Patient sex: M
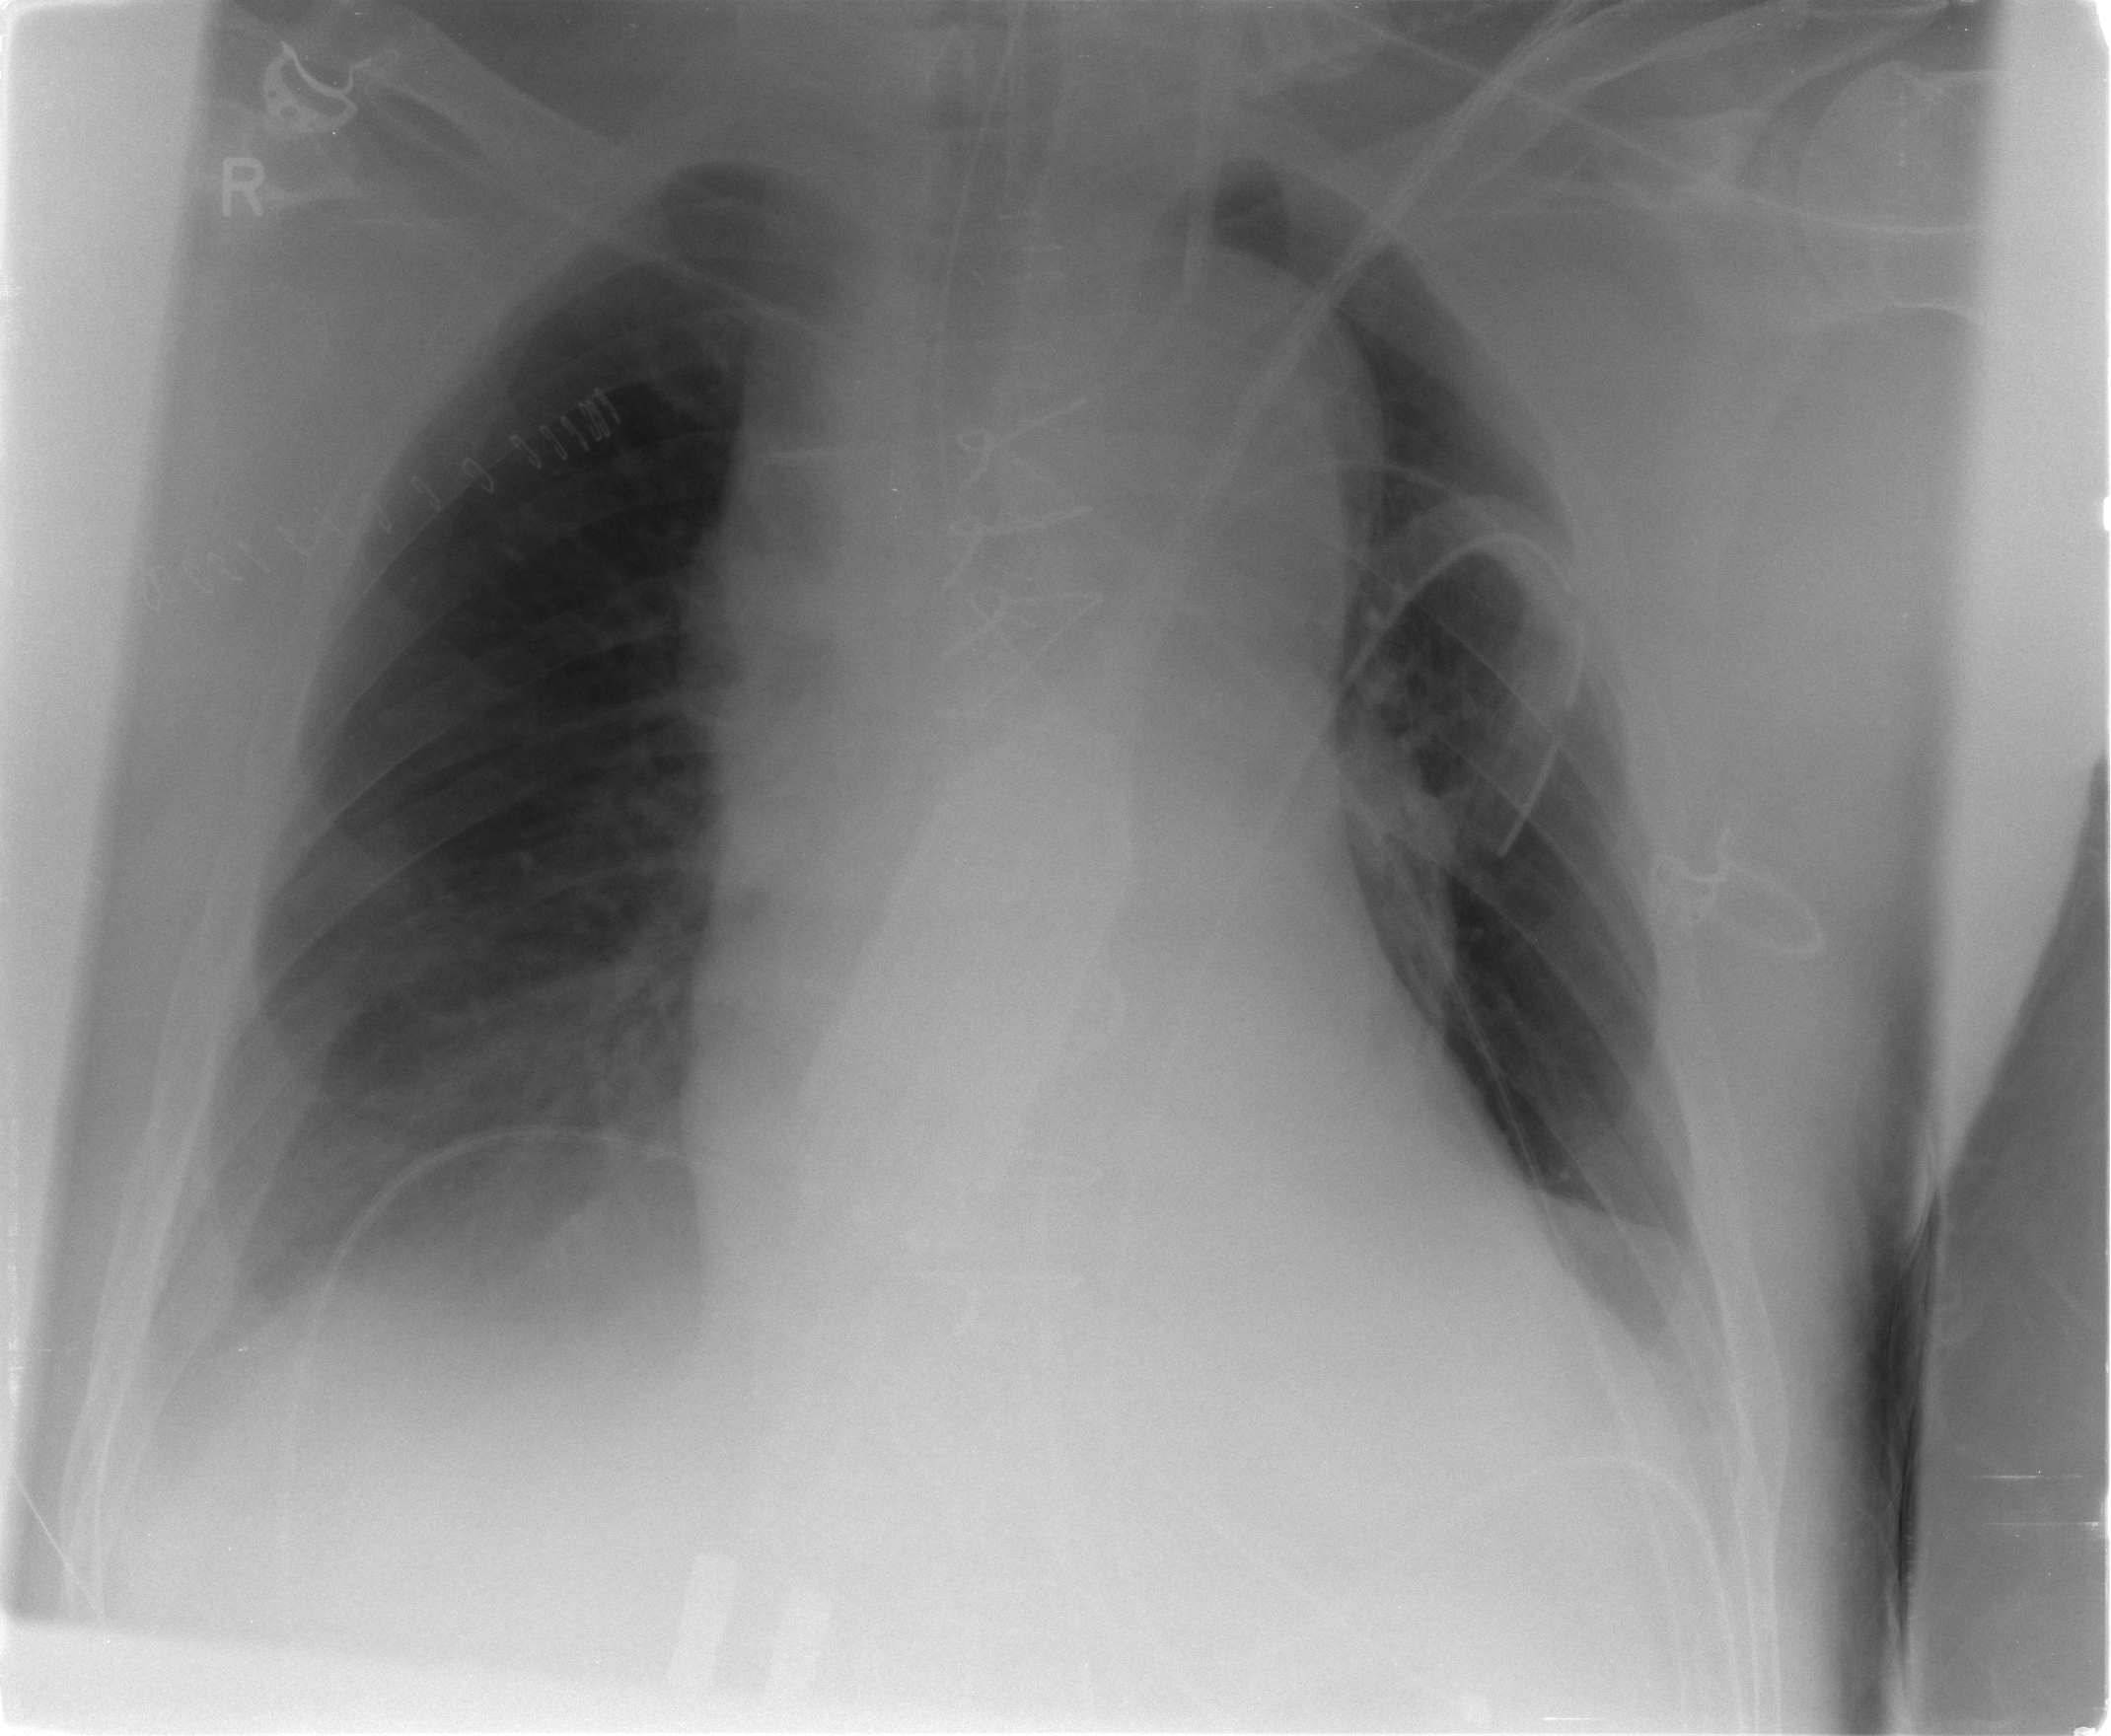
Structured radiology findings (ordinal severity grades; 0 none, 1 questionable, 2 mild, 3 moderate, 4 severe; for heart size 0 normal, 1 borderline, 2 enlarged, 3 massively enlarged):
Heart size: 2
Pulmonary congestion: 0
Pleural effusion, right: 2
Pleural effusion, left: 1
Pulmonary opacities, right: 0
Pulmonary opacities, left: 0
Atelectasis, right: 2
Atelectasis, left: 0